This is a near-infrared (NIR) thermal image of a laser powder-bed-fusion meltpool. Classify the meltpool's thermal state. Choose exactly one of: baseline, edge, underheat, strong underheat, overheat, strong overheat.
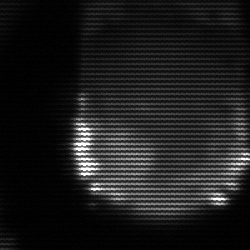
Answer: edge